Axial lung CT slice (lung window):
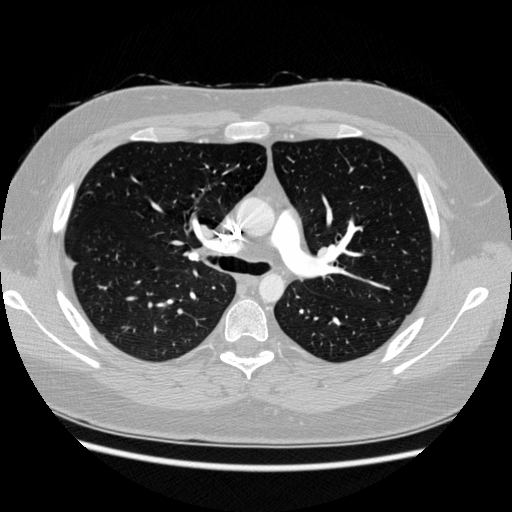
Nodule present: no